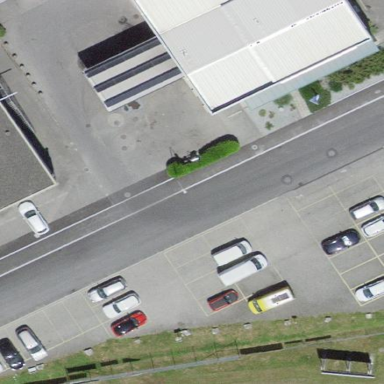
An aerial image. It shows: Parking area with surface.